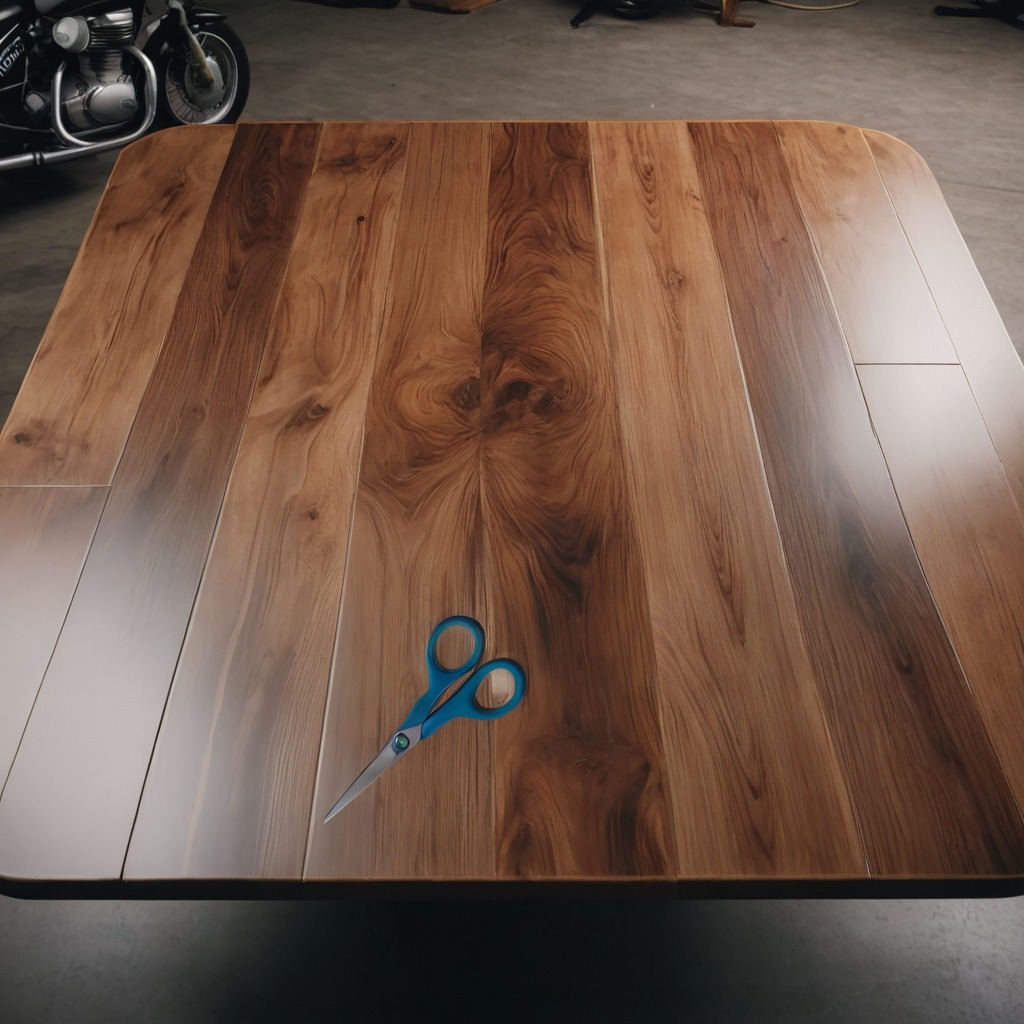
A scissor is lying on the wooden table in the garage.